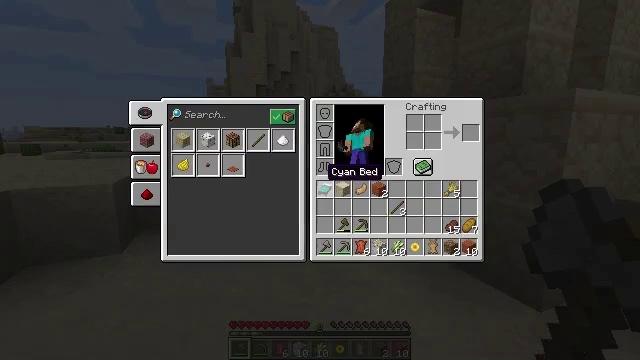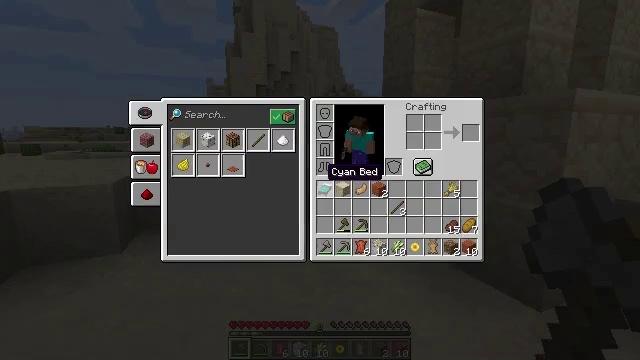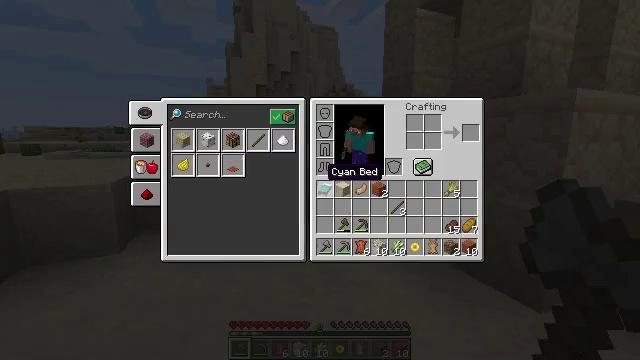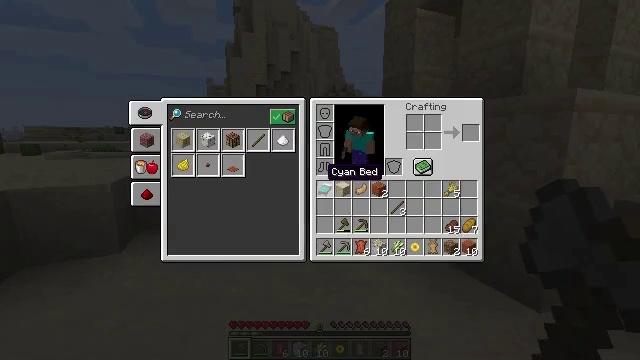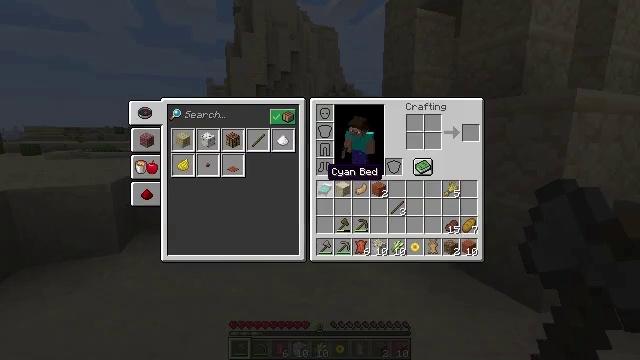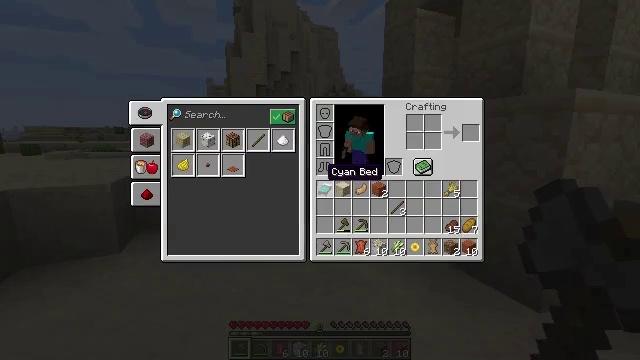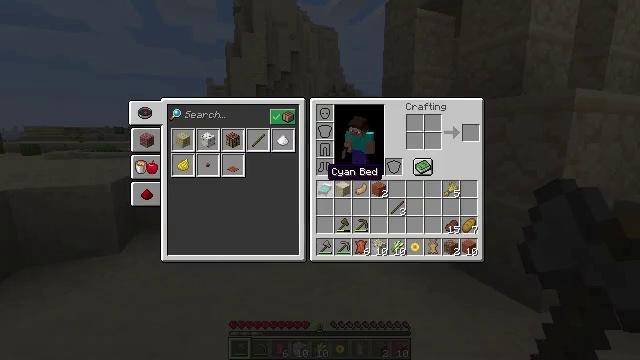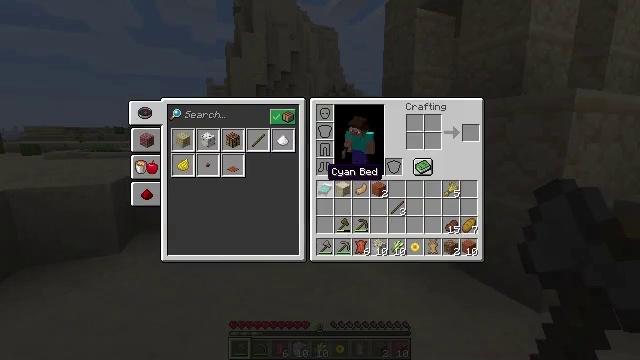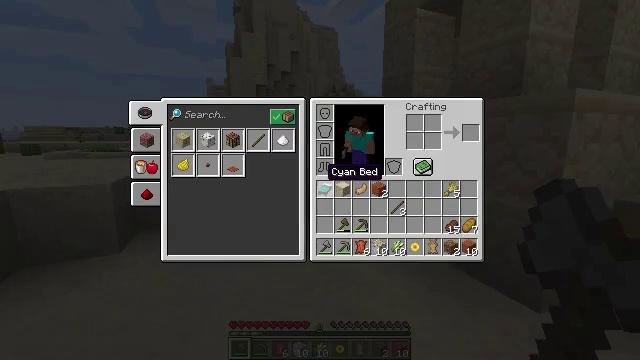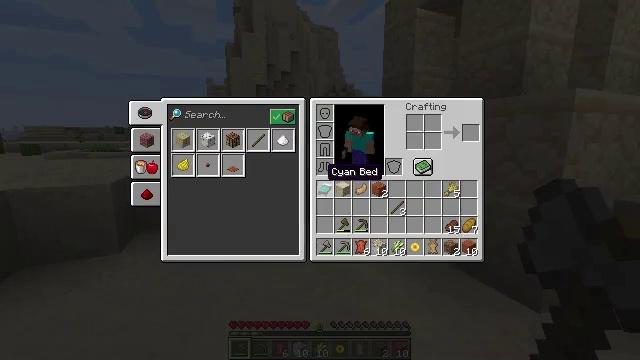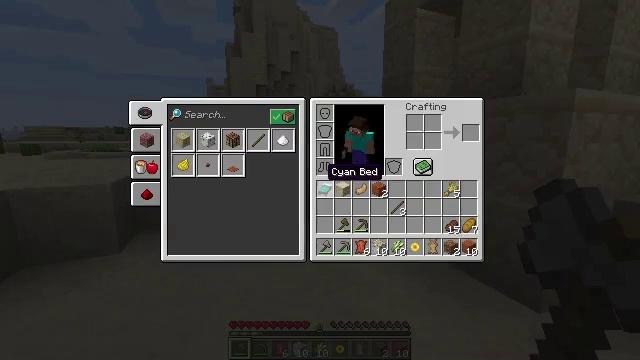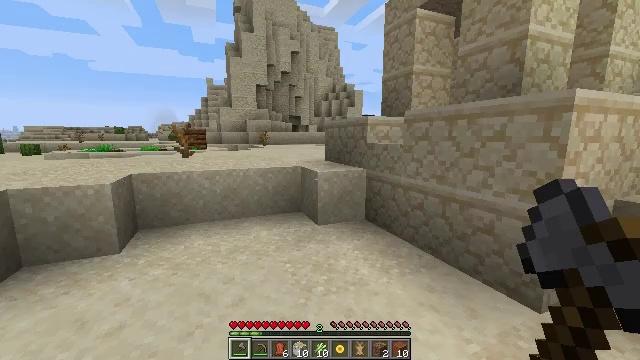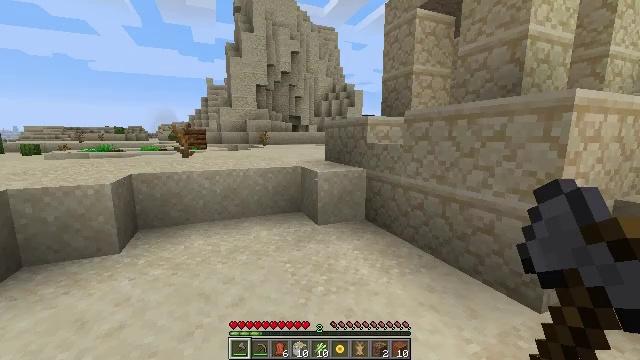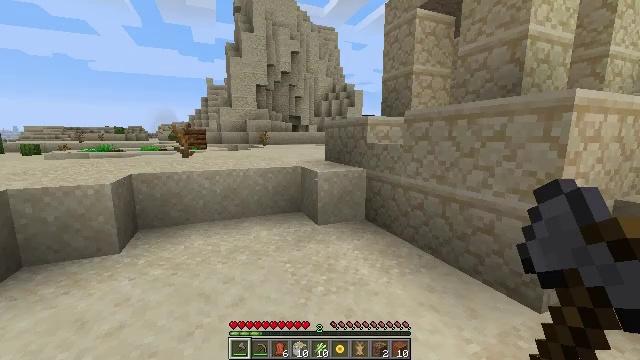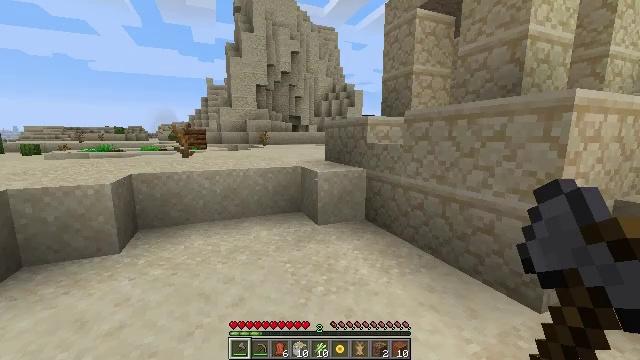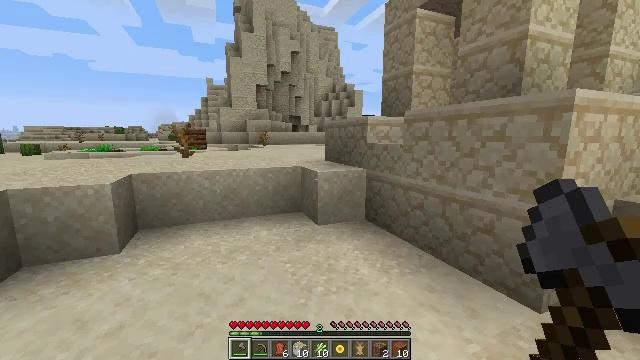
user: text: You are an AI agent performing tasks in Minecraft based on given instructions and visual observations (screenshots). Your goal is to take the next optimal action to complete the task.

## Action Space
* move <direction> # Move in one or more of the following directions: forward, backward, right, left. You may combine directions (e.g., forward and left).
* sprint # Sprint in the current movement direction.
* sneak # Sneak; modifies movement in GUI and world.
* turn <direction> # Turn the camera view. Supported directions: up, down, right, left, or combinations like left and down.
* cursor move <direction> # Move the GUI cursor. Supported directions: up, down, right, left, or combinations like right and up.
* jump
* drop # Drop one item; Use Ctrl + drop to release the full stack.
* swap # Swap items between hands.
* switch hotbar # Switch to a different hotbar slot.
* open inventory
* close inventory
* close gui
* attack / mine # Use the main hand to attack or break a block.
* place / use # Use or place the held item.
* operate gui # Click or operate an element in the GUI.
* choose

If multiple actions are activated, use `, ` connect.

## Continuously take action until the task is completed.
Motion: motion action
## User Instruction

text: Left click to mine the dead bush.
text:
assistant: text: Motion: open inventory
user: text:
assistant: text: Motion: open inventory
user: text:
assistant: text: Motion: open inventory
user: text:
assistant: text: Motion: open inventory
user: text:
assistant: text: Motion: no_op
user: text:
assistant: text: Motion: no_op
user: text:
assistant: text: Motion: no_op
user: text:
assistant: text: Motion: no_op
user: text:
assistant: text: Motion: no_op
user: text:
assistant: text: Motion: no_op
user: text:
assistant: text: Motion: close inventory
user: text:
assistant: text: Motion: close inventory
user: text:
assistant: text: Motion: close inventory
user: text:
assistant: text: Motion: no_op
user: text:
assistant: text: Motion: no_op
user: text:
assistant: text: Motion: move forward
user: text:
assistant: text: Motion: move forward
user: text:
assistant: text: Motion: move forward
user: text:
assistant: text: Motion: move forward, turn left and up
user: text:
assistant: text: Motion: move forward, turn left
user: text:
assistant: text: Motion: move forward
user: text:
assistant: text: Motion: move forward
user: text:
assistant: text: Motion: move forward
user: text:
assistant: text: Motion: move forward
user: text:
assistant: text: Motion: move forward
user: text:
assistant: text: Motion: move forward
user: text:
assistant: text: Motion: move forward
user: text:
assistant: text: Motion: no_op
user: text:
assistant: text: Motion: open inventory
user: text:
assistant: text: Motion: open inventory